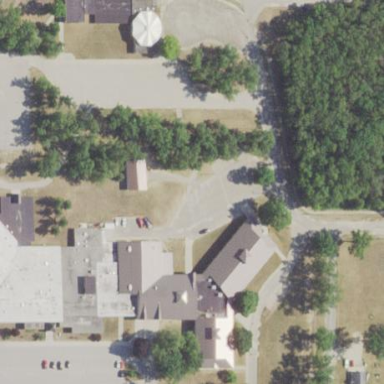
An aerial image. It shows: School building.